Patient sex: F
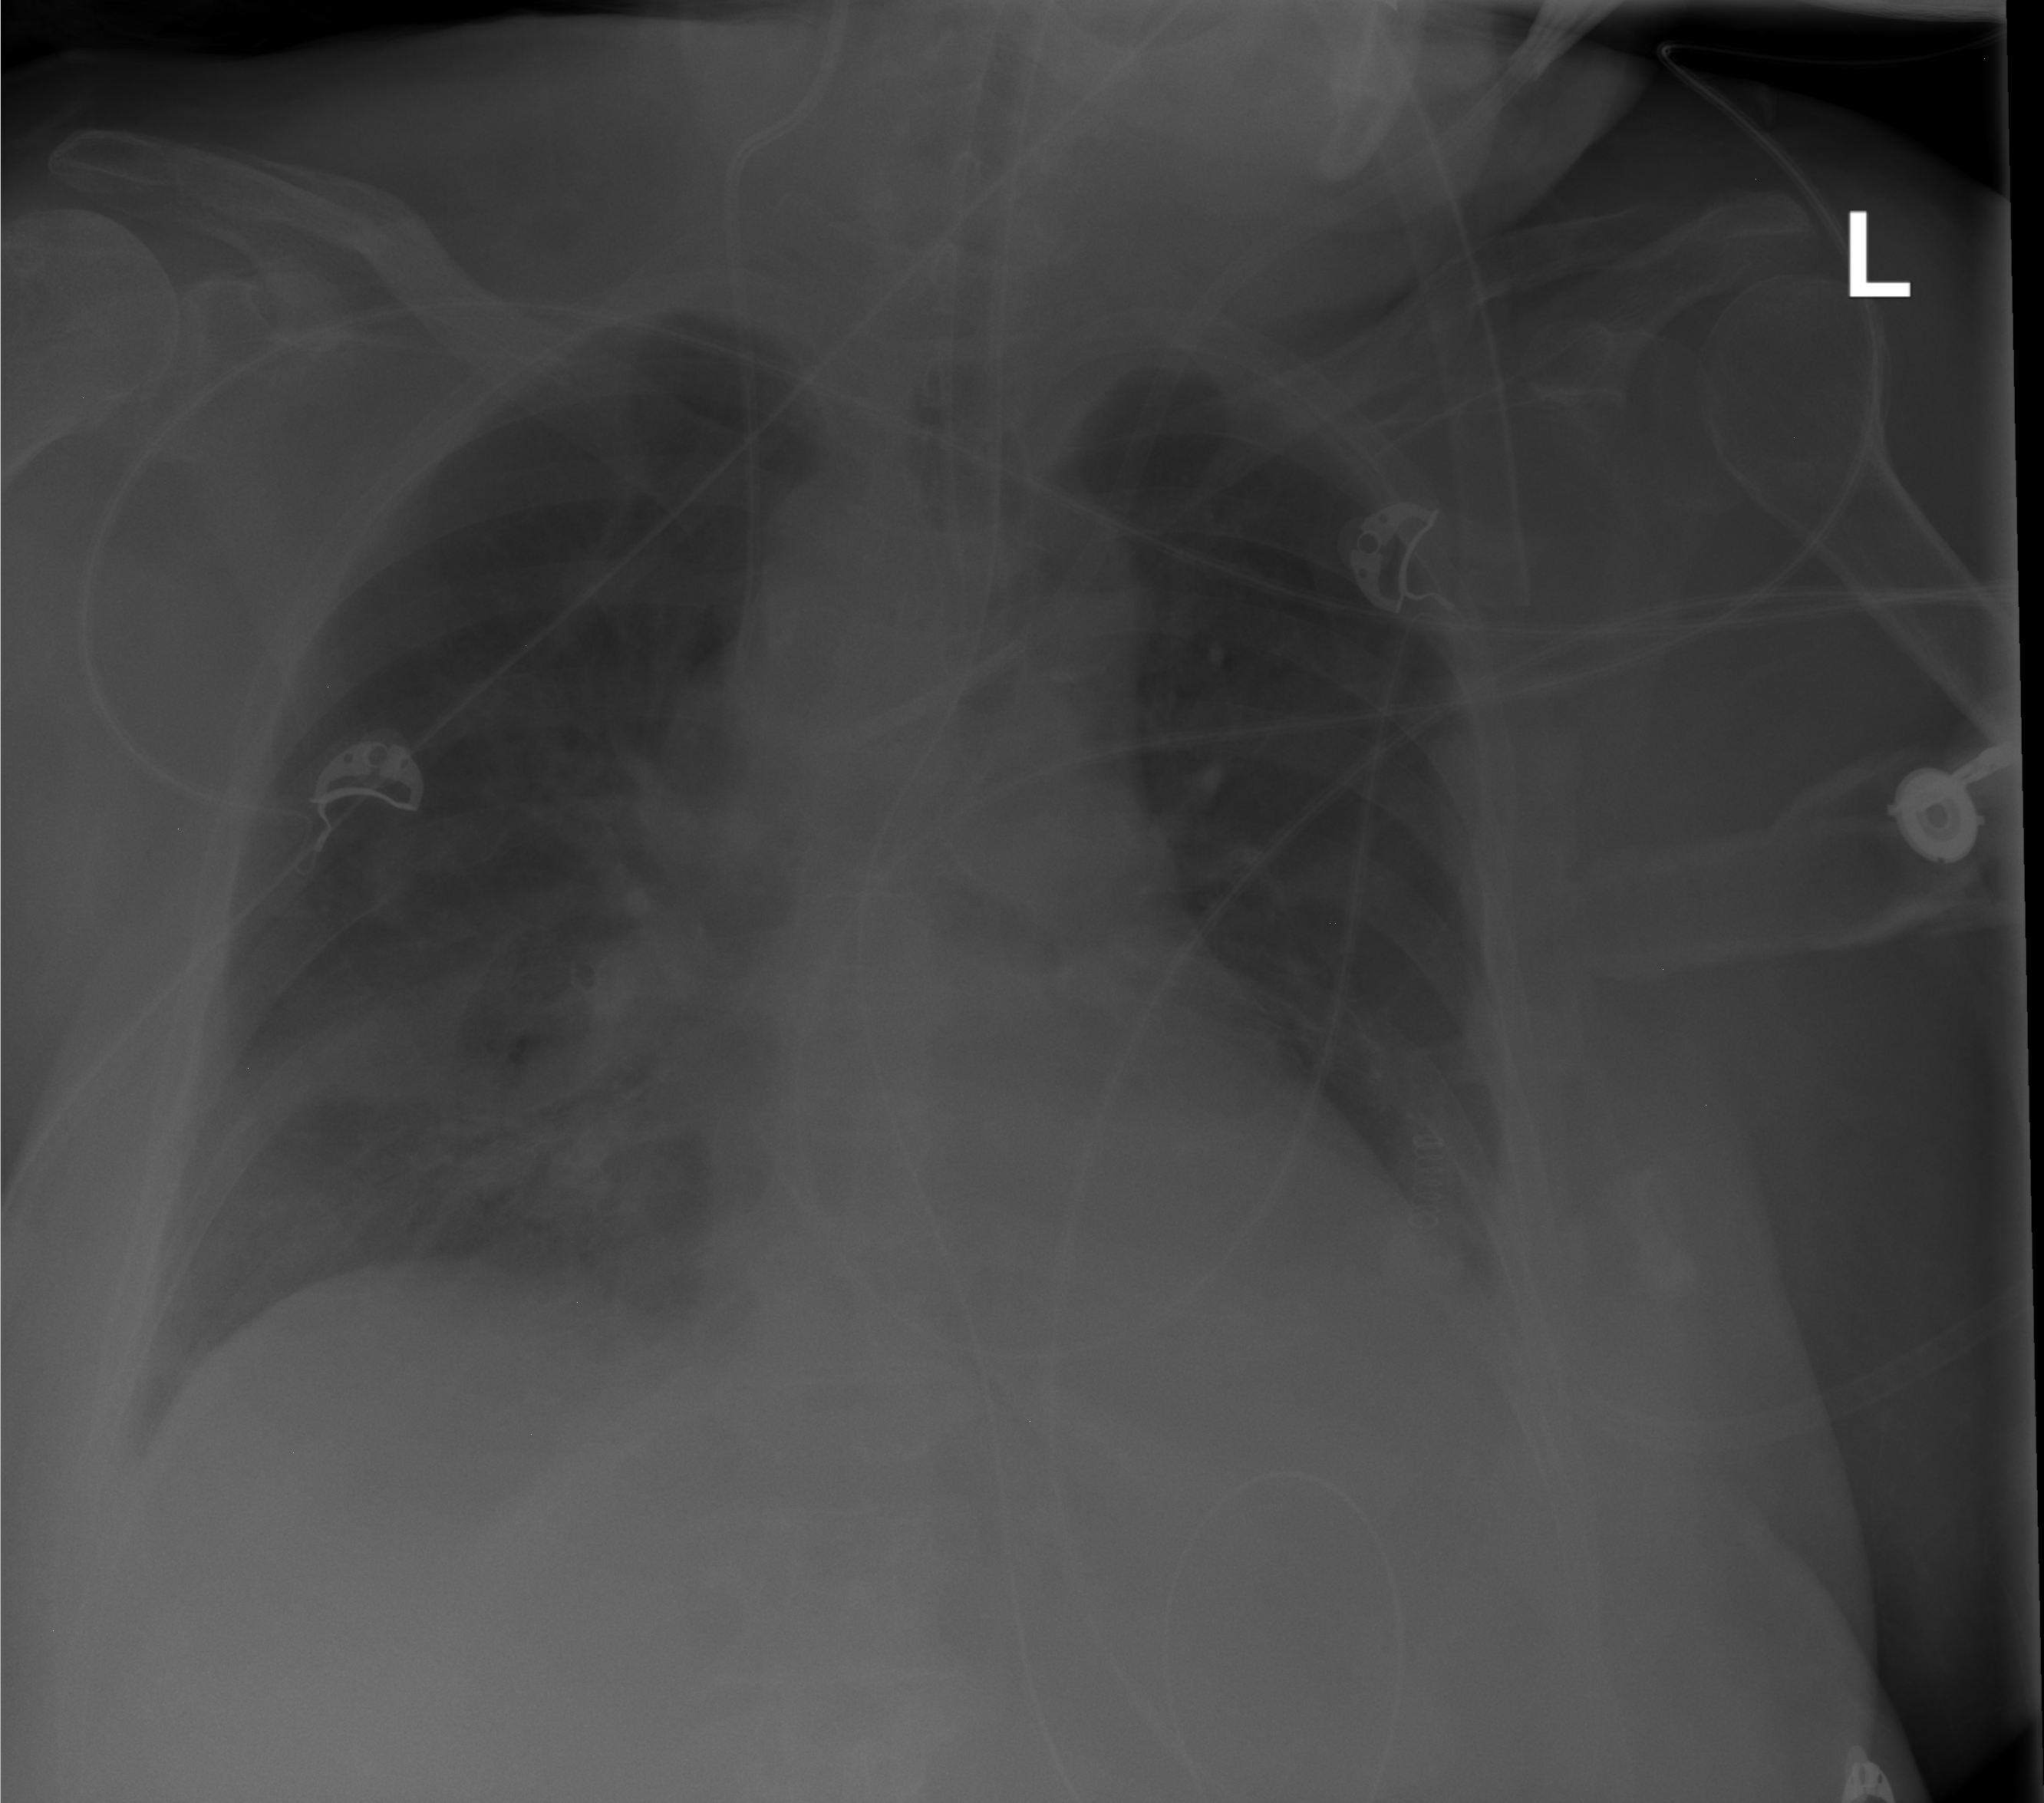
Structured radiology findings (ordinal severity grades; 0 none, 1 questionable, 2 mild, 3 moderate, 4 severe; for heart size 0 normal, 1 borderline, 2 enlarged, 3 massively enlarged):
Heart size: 2
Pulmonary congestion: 0
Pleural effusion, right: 0
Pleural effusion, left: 2
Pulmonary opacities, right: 1
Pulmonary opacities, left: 0
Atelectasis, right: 1
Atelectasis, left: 2